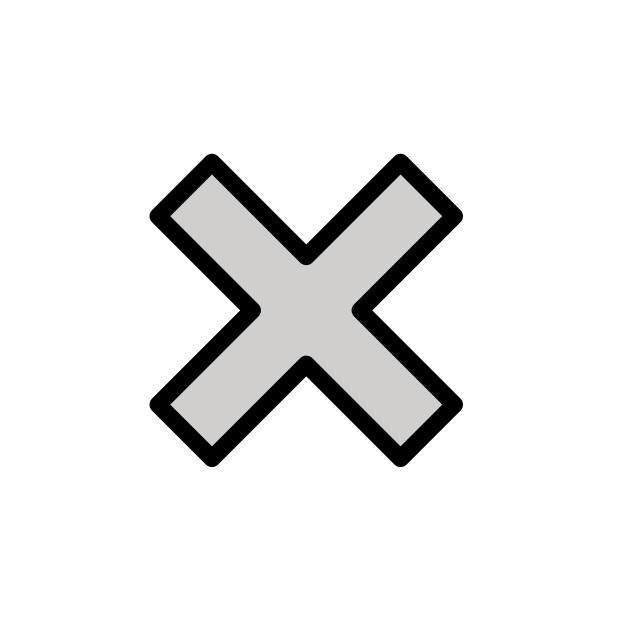
multiply